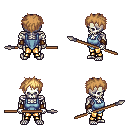
a pixel art fantasy rpg character, male body template, skeleton, blue vest, gold greaves, light blonde bedhead hairstyle, leather bracers, spear, four views (front, back, left, right), 2x2 character sprite sheet, small pixel art, hard edges, no anti-aliasing